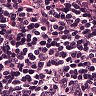
Metastatic tissue present: no